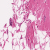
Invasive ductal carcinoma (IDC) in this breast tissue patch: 0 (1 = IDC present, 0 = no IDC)